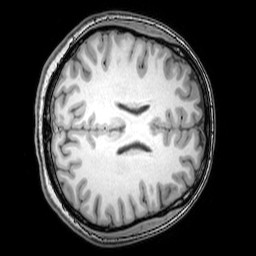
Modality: T1w
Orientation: axial
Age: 25
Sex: female
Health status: healthy
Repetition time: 0.081 s
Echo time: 0.037 s